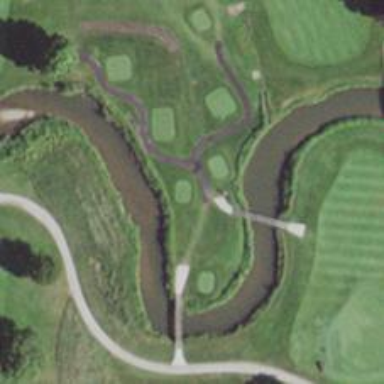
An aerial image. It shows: Pathway for golfing.